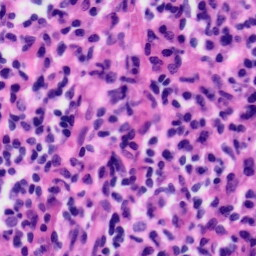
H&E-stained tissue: Tonsil